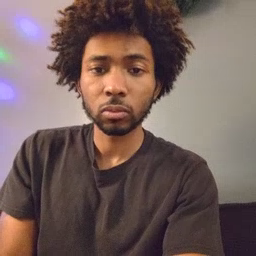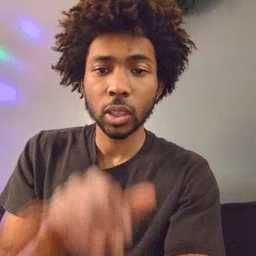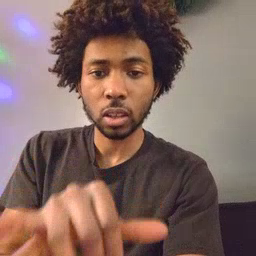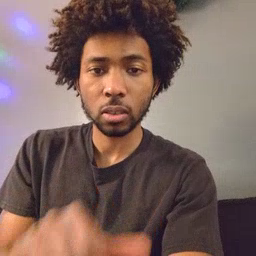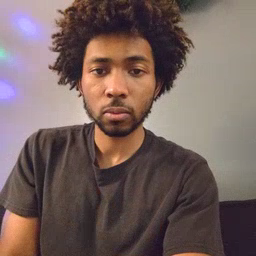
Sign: stay